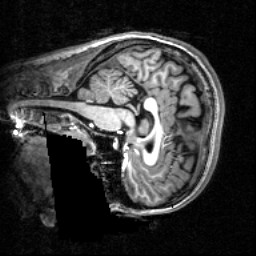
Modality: T1w
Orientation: sagittal
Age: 19
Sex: female